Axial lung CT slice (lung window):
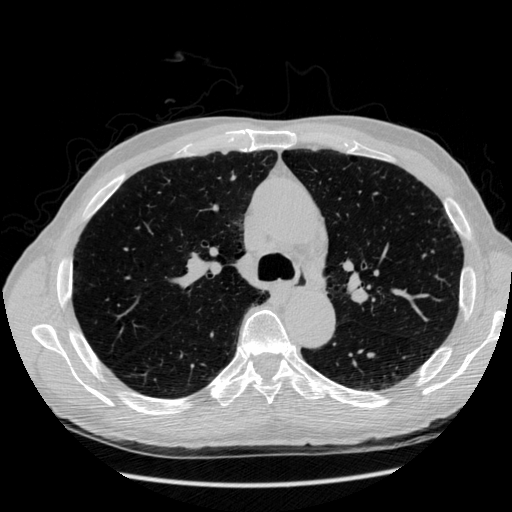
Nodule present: no